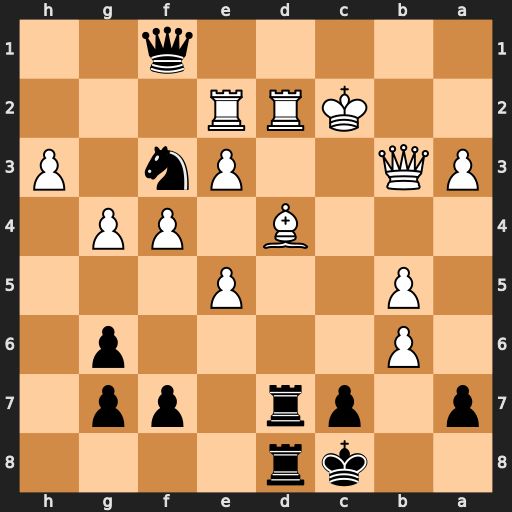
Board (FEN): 2kr4/p1pr1pp1/1P4p1/1P2P3/3B1PP1/PQ2Pn1P/2KRR3/5q2
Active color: b
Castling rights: -
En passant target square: -
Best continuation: Rxd4 exd4 Nxd4+ Kb2 Nxb3